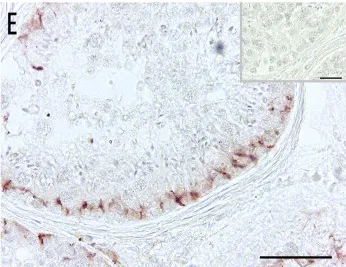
Immunohistochemical analysis of blood-testis barrier proteins. F A similar staining pattern was identified for CX43 staining in NSP. And in single tubules with remaining primary spermatocytes (lined arrowheads).
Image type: pathology (immunostaining)